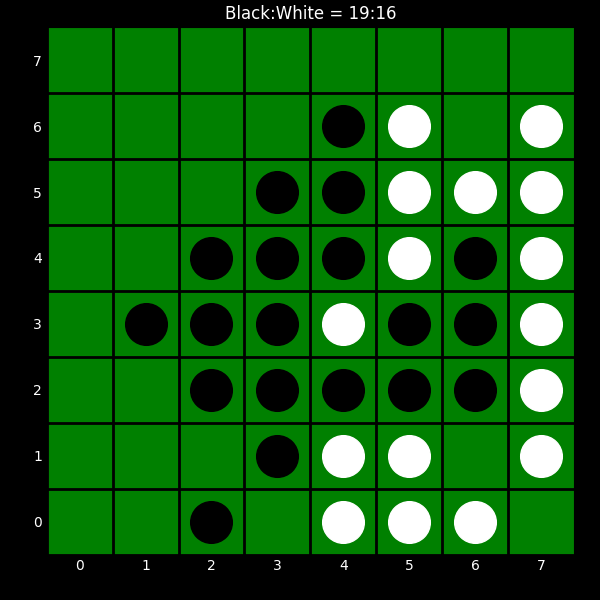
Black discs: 19
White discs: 16